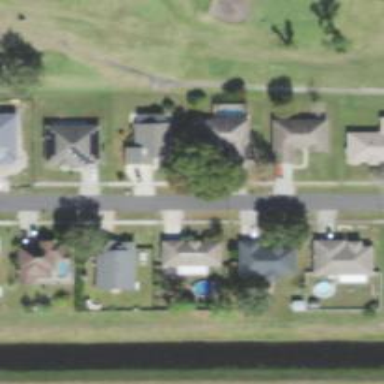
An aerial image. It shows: Residential road with sidewalk on the left side.